Chest X-ray:
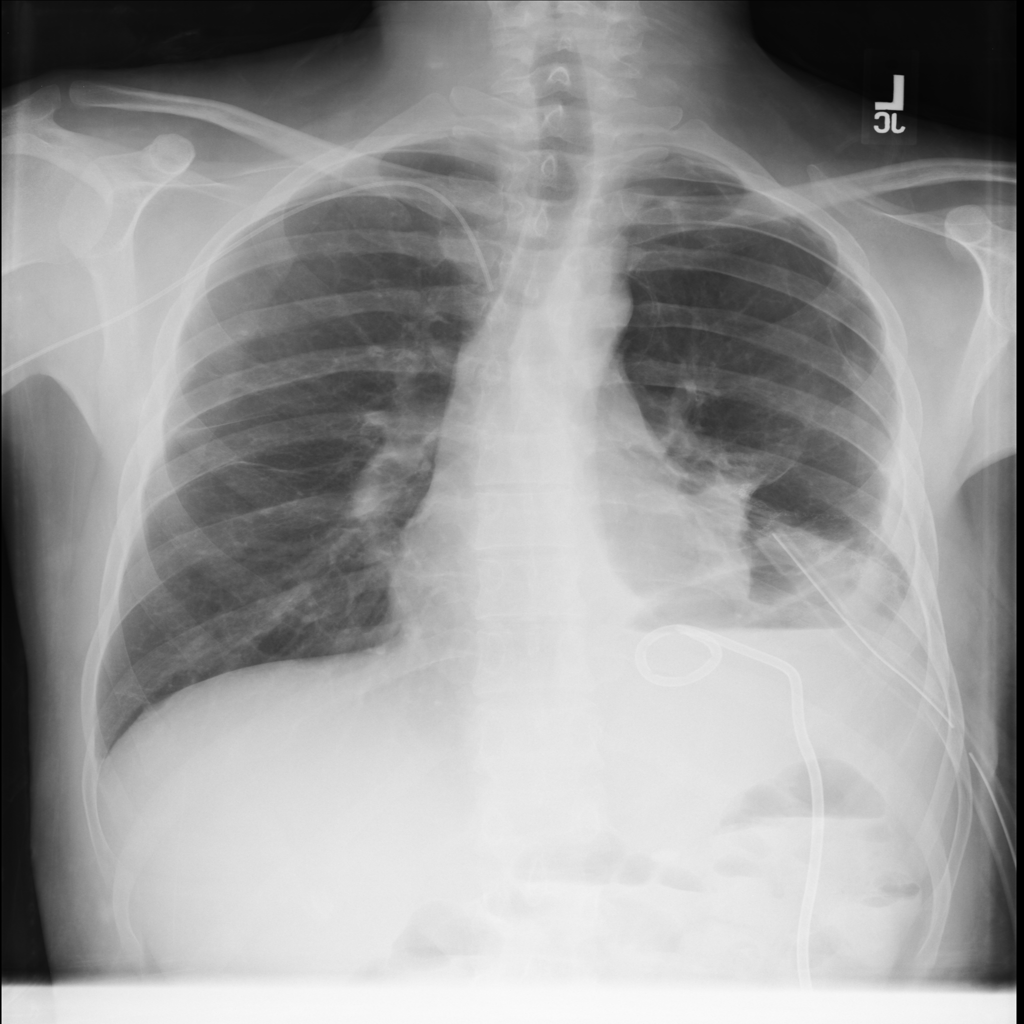
Findings: Effusion, Consolidation, Pneumothorax, Fibrosis
No abnormal finding: no